Field crop: maize
Growth stage: 2
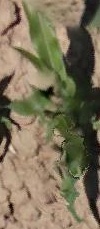
Species: maize